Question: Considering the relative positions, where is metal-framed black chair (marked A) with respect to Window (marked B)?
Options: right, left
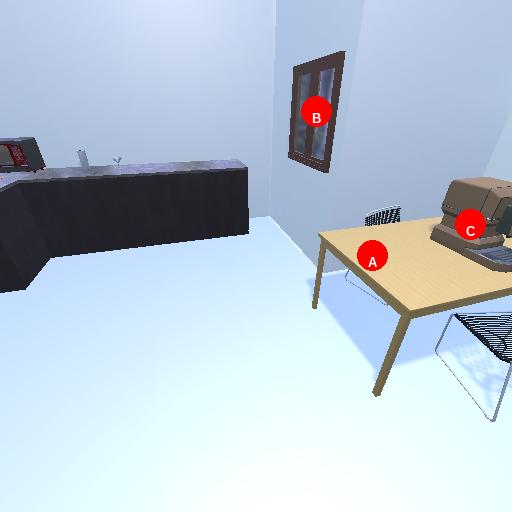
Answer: right